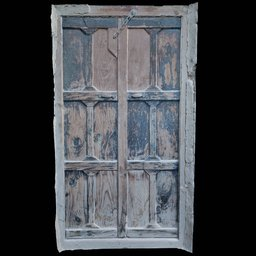
Label: architecture